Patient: sex M, age 72
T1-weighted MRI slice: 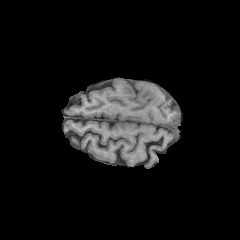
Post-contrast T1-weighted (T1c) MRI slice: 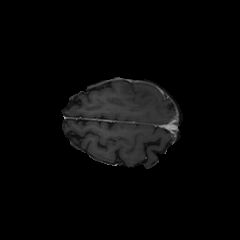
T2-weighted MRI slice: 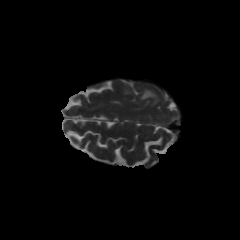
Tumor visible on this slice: yes
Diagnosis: Glioblastoma, IDH-wildtype
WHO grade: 4